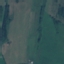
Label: Pasture